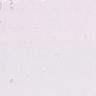
Metastatic tissue present: no